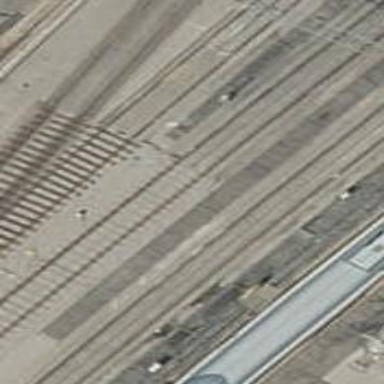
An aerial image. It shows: Rail yard with electrified contact lines for the trains.